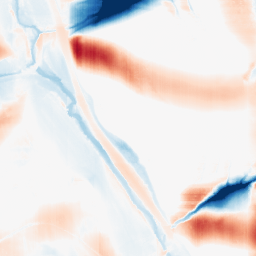
Category: morphological
Decomposition family: morphological_square
Decomposition parameters: operation: average
size: 50
Upsampling method: regularized
Upsampling parameters: scale: 4
lambda_reg: 0.01
Upsampling scale: 4